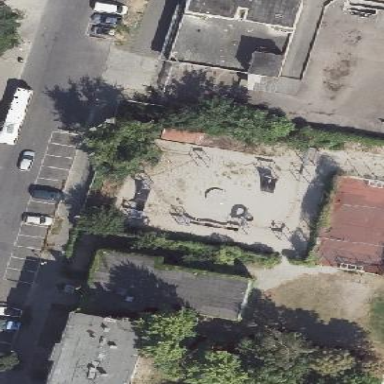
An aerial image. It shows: Playground area for leisure activities on the land.